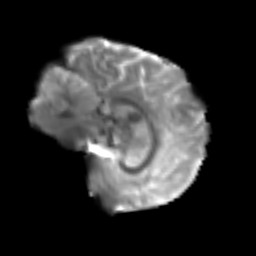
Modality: T2w
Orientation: sagittal
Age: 58
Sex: male
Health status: ill
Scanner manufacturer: siemens
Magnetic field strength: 3 T
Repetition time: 8.7 s
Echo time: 0.11 s